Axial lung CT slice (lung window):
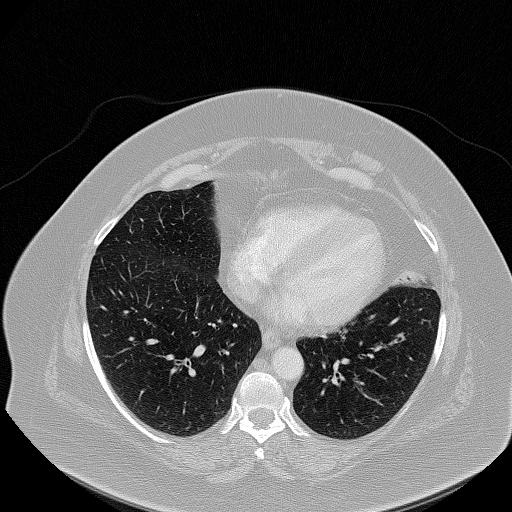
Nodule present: no